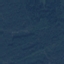
Land use / land cover class: Forest